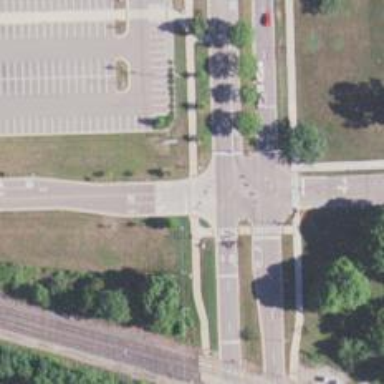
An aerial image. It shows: Pedestrian crossing with zebra markings on the footway.